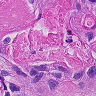
Metastatic tissue present: yes